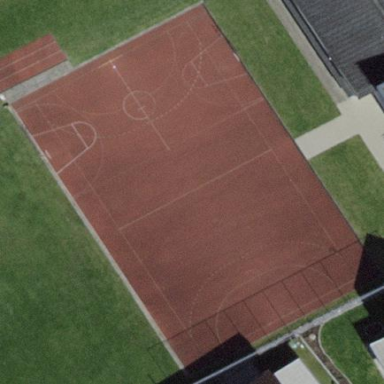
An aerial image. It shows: Multi-sport pitch for leisure and various sports activities.